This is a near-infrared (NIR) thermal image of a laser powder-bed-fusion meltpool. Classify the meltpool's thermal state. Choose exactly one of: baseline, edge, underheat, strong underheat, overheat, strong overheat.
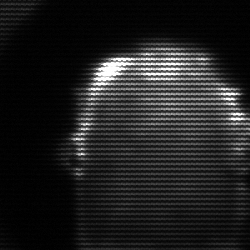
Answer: baseline